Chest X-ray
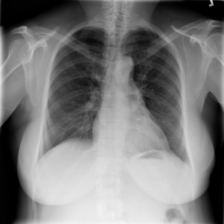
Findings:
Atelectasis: negative
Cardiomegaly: negative
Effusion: negative
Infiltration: negative
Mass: negative
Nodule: negative
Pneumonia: negative
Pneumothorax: negative
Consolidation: negative
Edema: negative
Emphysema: negative
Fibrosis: negative
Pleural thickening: negative
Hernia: negative